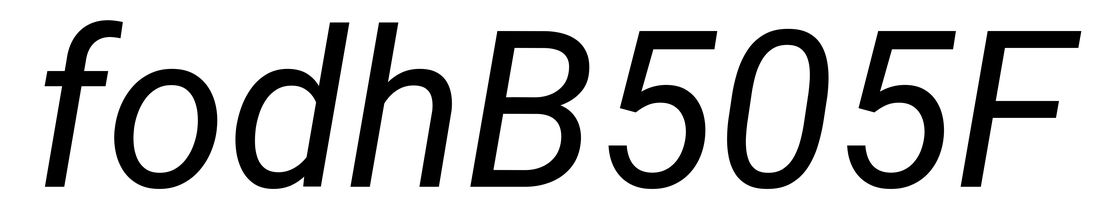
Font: Roboto-Italic_Italic